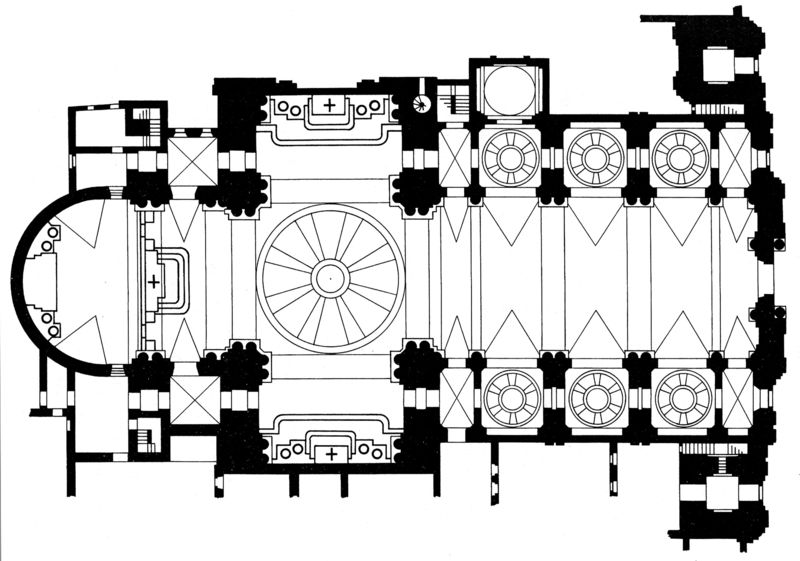
Titel: Theatinerkirche St. Kajetan (Grundriss)
Künstler: Agostino Barelli
Standort: München
Institution: Theatinerkirche St. Kajetan
Schlagwörter: weiß, fenster, mitte, schwarz, skizze, säulen, tür, zeichnung, dach, gebäude, muster, architektur, barock, kirche, kreis, rund, turm, schiff, schiffe, italien, türen, linien, empore, pilaster, joche, kuppel, treppe, treppen, stufen, bögen, eingang, gang, gewölbe, kirch, kreuz, türme, laufgang, dom, kreise, altar, hauptschiff, kirchenschiff, mittelschiff, orgel, dreischiffig, langschiff, querhaus, seitenschiff, mauern, altarraum, apsis, andacht, gottesdienst, konstruktion, chor, plan, zeichnun, sakralbau, grundriss, aufriss, architekt, krypta, tuschezeichnung, gänge, rotunde, kapellen, seitenschiffe, vierung, querschiff, würzburg, seitenkapellen, architektir, bauherr, länglich, altäre, sakristei, planzeichnung, wandpfeilerkirche, beichtstuhl, balthasar neumann, neumann, apside, altartreppe, säulenwechsel, seitkapellen, grundriss für eine kathedrale, fersken, längschiff, voerung, sseitenschiffe